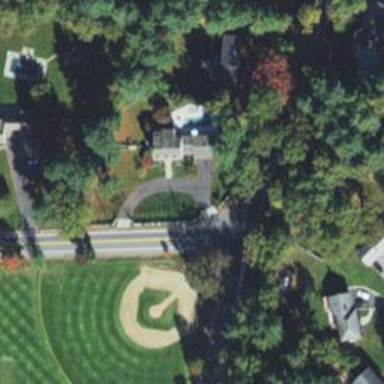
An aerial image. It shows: Driveway leading to service road.